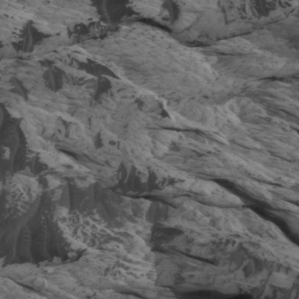
Label: non_frost